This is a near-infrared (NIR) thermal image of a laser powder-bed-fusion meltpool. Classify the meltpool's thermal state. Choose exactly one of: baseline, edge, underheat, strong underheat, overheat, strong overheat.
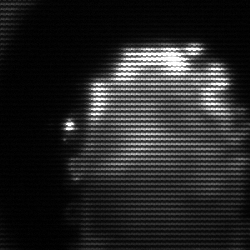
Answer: baseline